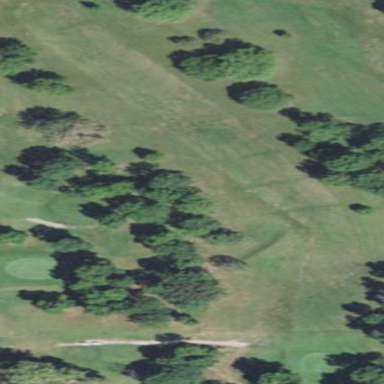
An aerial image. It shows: Grassy area designated as golf fairway.